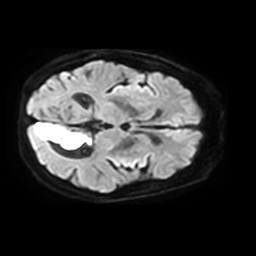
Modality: TRACE
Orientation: axial
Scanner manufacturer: philips
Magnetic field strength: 3 T
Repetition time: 3.728 s
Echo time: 0.05947 s